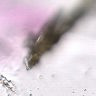
Metastatic tissue present: no